Question: I have a 'TableLayoutPanel' placed in a 'UserControl', which then is placed in 'SplitContainer'. Rows are added programmatically. 'TableLayoutPanel' is anchored 'Top|Left|Right', so after rows are added, its height is recalculated and it expands downward.
Inside the 'TableLayoutPanel', there are two columns. The size of the first column is 'Absolute', the size of the second column is set to 'AutoSize'.
In every cell, there is a 'Label'. All labels in the second column are defined as follows:
'''
Label vName = new Label();
vName.AutoSize = true;
vName.Anchor = AnchorStyles.Left | AnchorStyles.Top | AnchorStyles.Right | AnchorStyles.Bottom;
vName.Margin = new Padding(3);
vName.TextAlign = ContentAlignment.MiddleLeft;
vName.Name = "controlName";
vName.Text = "Some text here";
vName.DoubleClick += new EventHandler(vName_DoubleClick);
vName.Dock = DockStyle.None;
'''
Usually, everything works all right, labels resize and everything, except for one strange scenario:
1. The text of the label is something like "immoballizes the device (33.33%)", width of TableLauoutPanel's second column is set exactly, so all text is shown in one line.
2. Splitter distance changes by one pixel and the UserControl is resized: width decreases, so the label should resize, and the text in a label should wrap.
3. The label is not resized, and the second line of text isn't shown, it also probably doesn't wrap (there would be a change in the text location in the label if it did).
4. Splitter distance changes by one pixel again, and the UserControl is resized: the width decreases further.
5. The label resizes all right and all text is shown, wrapped.
The same thing happens when the 'TableLayoutPanel''s width increases, but always only if there is a difference of one pixel (between wrapping/not wrapping text).
Also, changing 'Dock' and/or 'Anchor' and/or 'BorderStyle' properties of labels doesn't work (I probably tried all possible combinations...)
This picture illustrates the issue a little:

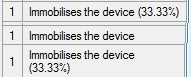
Answer: Apparently it is a label issue: when autosizing, it wasn't measuring text correctly and sometimes there was a one pixel difference. I've found a strange workaround, though, if someone knows something better please enlighten me.
This way text in my labels wraps correctly every time and everything is autosized properly:
'''
void tableLayoutPanel1_Resize(object sender, EventArgs e)
{
float fWidth = tableLayoutPanel1.GetColumnWidths()[1];
foreach (Control ctr in tableLayoutPanel1.Controls)
{
if (ctr is Label && ctr.Name.Contains("vName_"))
{
// -7 for margins
Size s = TextRenderer.MeasureText(ctr.Text, ctr.Font, new Size((int)fWidth - 7,1000),
TextFormatFlags.VerticalCenter
| TextFormatFlags.Left
| TextFormatFlags.NoPadding
| TextFormatFlags.WordBreak);
if(!ctr.MaximumSize.Equals(s))
ctr.MaximumSize = new Size(s.Width, s.Height);
}
}
}
'''